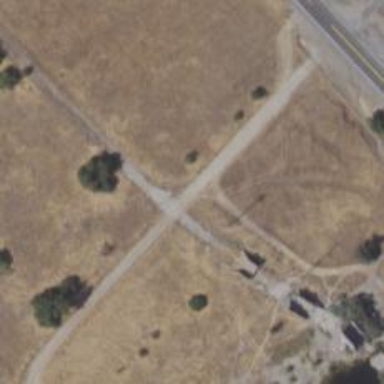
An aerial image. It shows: Historic bridge on track road.